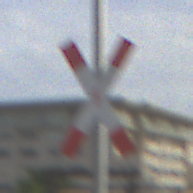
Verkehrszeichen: Andreaskreuz
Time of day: MorningAfternoon
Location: Outdoor (Suburban)
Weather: PartlyCloudy
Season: NotSpecified
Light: Natural